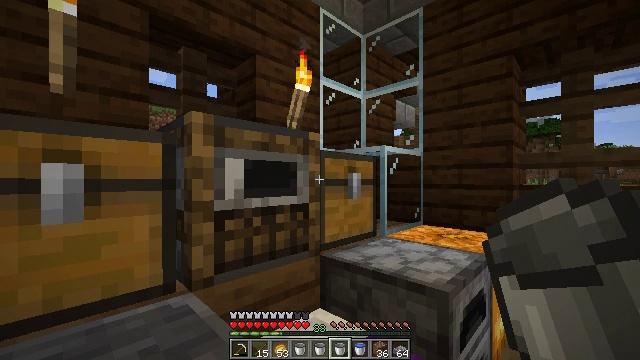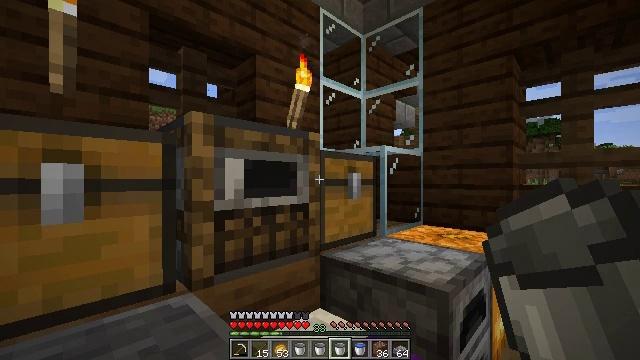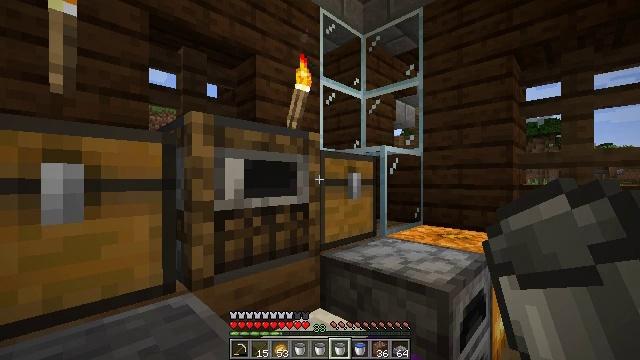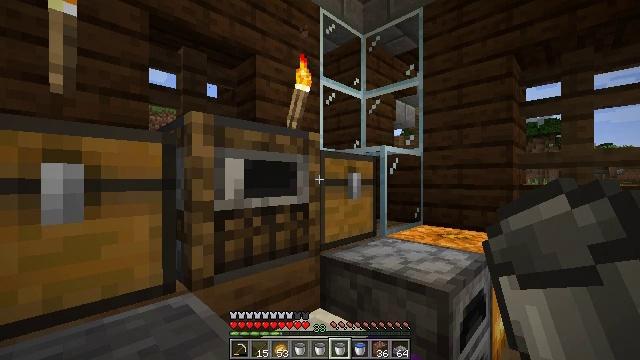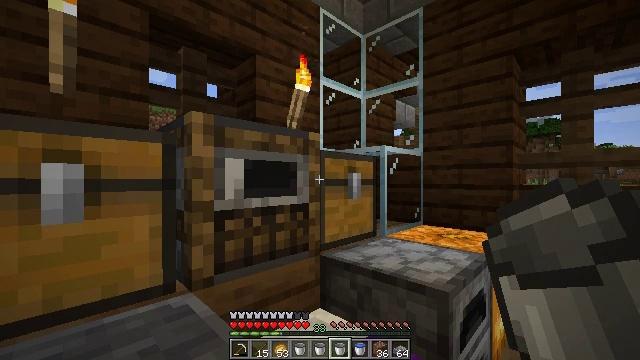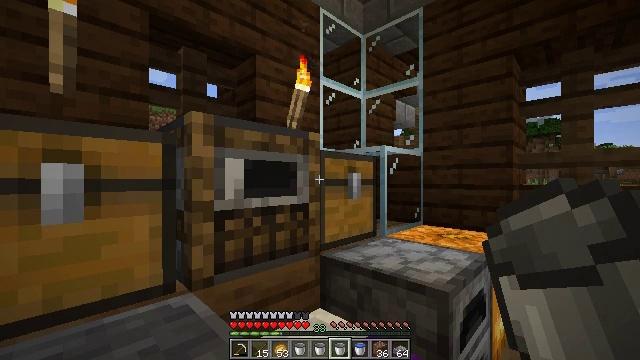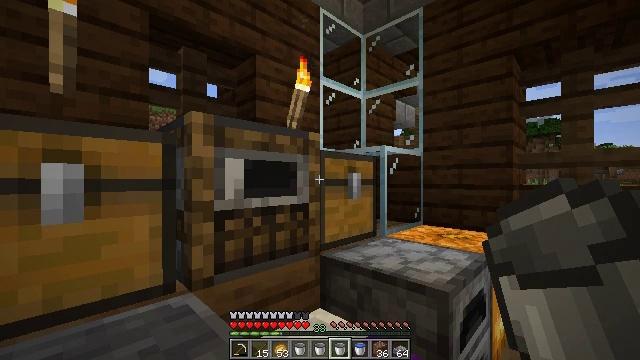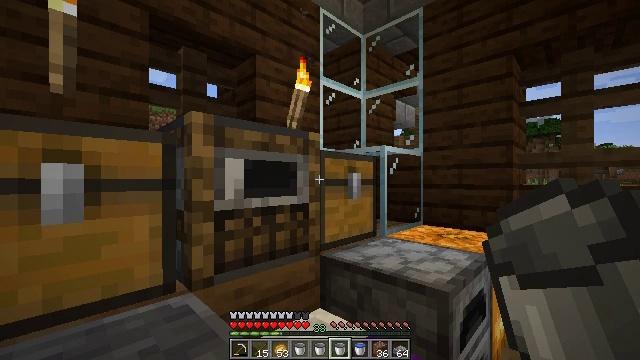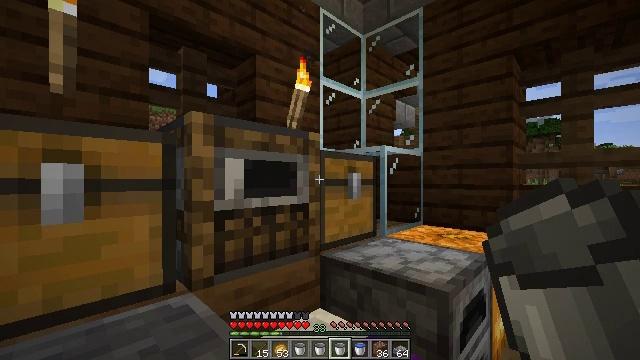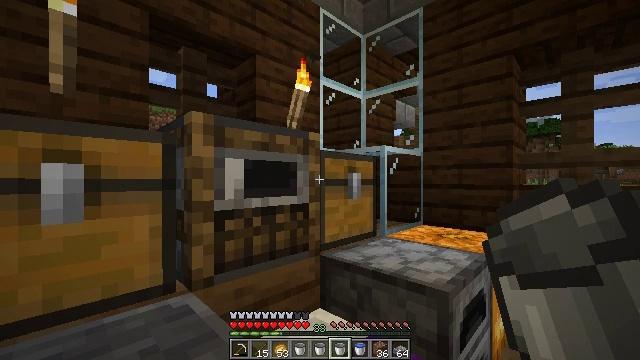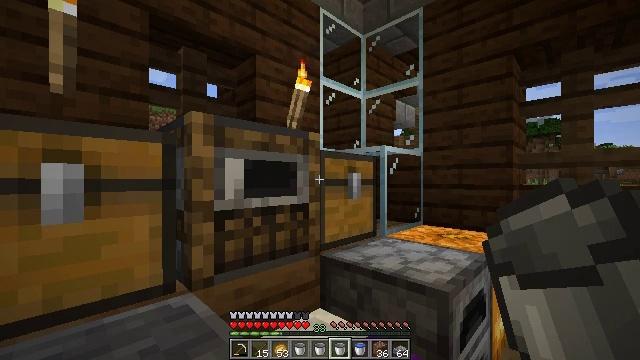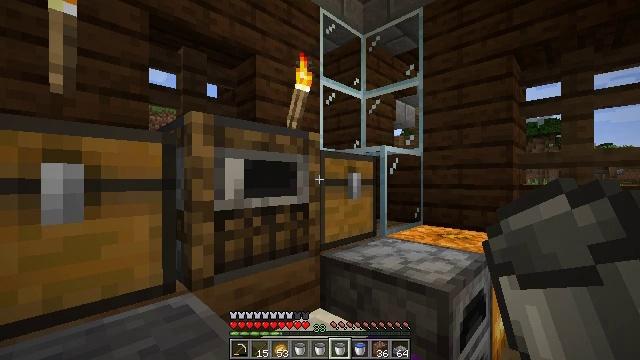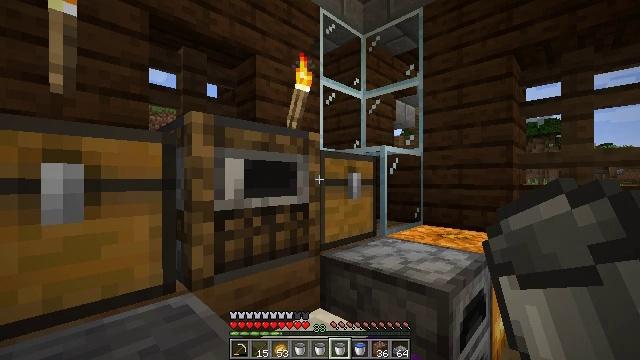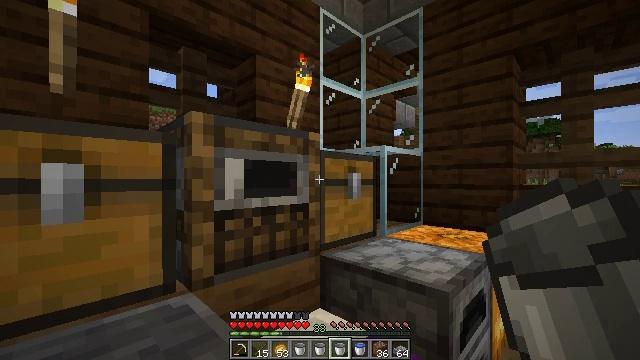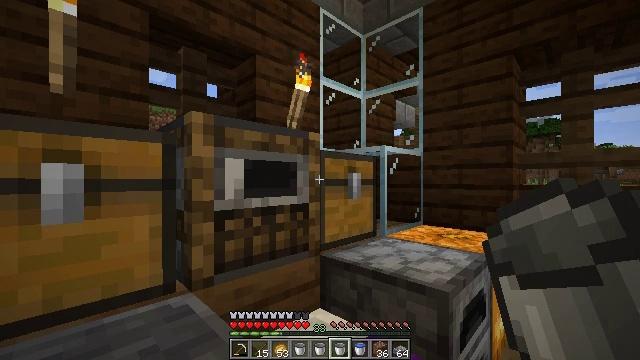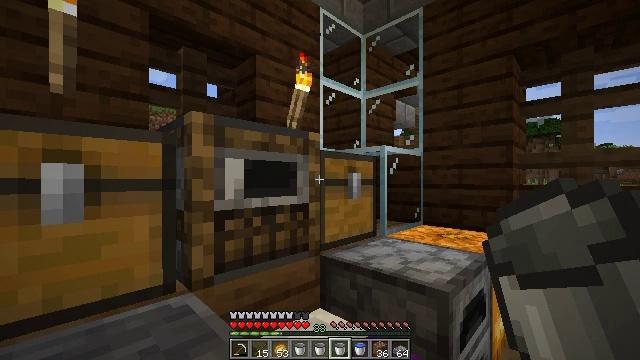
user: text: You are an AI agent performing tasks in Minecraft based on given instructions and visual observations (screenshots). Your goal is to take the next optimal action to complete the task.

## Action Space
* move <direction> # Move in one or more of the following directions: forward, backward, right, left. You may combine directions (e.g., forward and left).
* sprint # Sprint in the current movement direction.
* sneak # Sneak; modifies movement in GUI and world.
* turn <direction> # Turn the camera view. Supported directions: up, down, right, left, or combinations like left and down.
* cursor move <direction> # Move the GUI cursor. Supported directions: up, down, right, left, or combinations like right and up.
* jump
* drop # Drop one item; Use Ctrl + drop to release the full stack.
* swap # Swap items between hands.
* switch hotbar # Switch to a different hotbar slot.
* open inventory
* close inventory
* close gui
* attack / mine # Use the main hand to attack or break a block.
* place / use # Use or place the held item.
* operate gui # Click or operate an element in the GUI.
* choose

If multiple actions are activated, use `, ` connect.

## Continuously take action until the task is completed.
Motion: motion action
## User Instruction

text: Collect spruce leaves for landscaping.
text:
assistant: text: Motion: no_op
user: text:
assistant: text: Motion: no_op
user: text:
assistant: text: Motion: no_op
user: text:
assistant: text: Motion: no_op
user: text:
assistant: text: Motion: no_op
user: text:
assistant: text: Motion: no_op
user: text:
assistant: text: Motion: no_op
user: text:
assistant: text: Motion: no_op
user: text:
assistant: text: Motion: no_op
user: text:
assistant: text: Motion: no_op
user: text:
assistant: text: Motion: no_op
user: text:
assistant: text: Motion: no_op
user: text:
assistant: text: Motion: no_op
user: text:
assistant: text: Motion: no_op
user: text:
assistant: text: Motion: no_op
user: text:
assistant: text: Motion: no_op
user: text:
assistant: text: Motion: no_op
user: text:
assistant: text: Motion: no_op
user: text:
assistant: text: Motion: no_op
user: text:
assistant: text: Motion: no_op
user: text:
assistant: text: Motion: no_op
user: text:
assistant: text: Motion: no_op
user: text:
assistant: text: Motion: no_op
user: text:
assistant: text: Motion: no_op
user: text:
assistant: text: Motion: no_op
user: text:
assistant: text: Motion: no_op
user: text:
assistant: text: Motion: no_op
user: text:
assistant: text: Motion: no_op
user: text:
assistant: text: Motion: no_op
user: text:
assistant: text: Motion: no_op